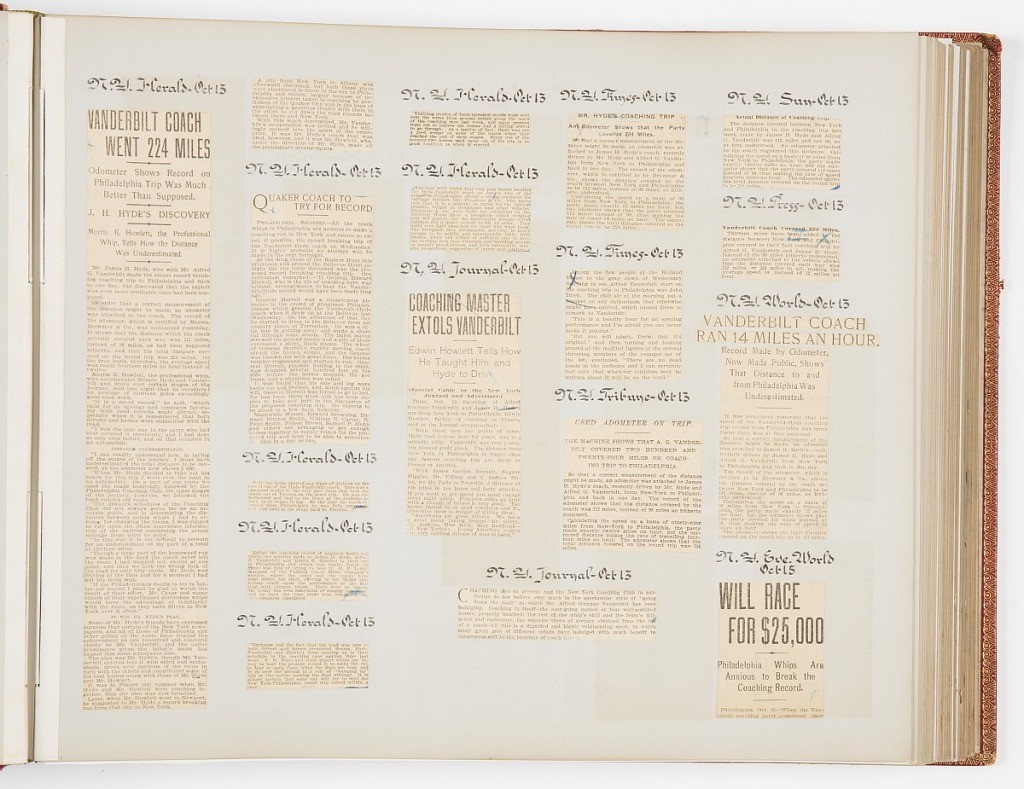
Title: Commemorative Scrapbook Documenting the 1901 Record Breaking Coach Race from New York City to Philadelphia and Back Again
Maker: James Hazen Hyde, American, 1876 - 1959
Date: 1901
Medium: Newspaper and magazine clippings mounted on heavy wove paper, annotated in pen and ink, bound in red leather with gilded lettering
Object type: Album Page
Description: Album of newspaper clippings describing the coach trip from New York to Philadelphia and return. The drivers were James H. Hyde and Alfred Vanderbilt.